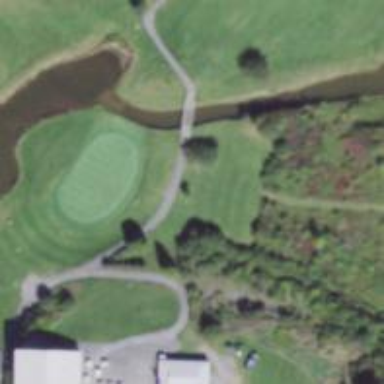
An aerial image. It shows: Pathway for golfing.